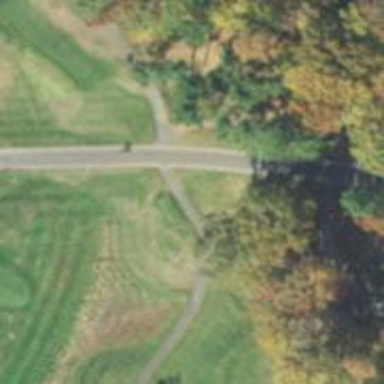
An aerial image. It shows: Golf tee.